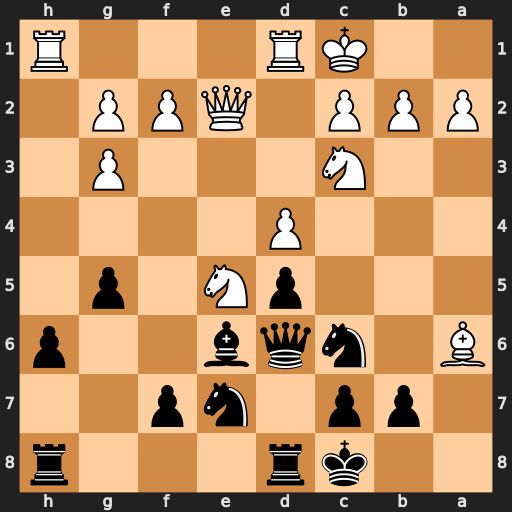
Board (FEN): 2kr3r/1pp1np2/B1nqb2p/3pN1p1/3P4/2N3P1/PPP1QPP1/2KR3R
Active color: b
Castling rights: -
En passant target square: -
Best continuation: Nxe5 Bxb7+ Kxb7